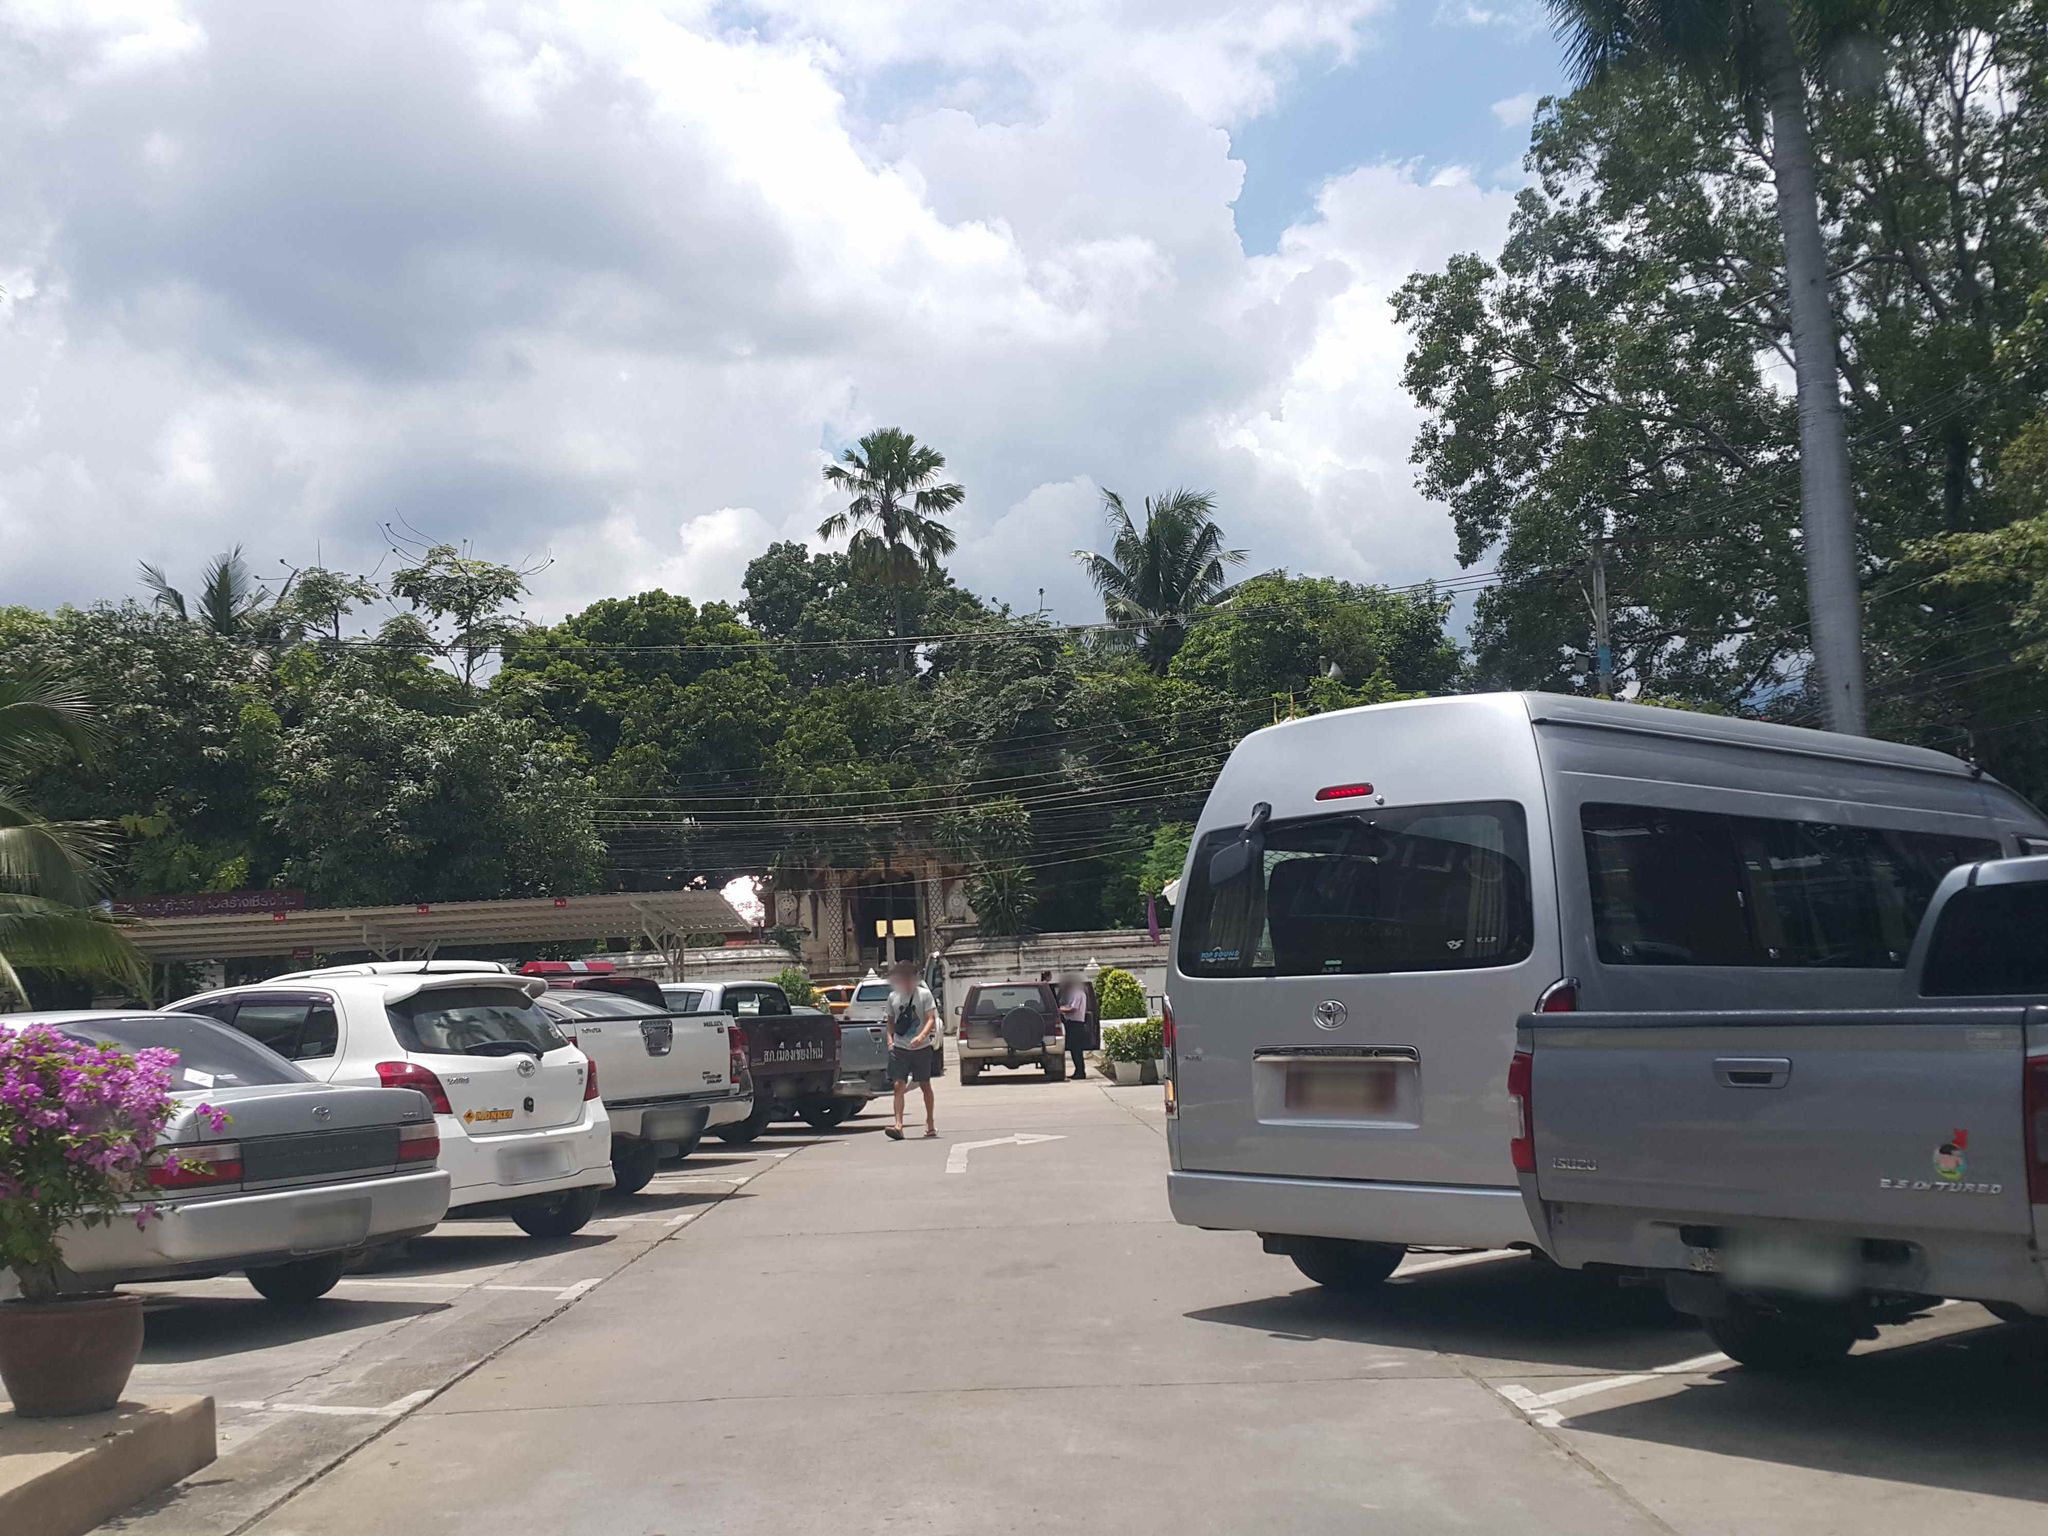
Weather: cloudy
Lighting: day
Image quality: good
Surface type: walking surface
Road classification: service
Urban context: semi-dense urban cluster
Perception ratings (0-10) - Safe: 3.58, Lively: 7.51, Beautiful: 8.29, Boring: 6.83, Depressing: 5.76, Wealthy: 3.29